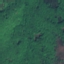
Land use / land cover class: Forest